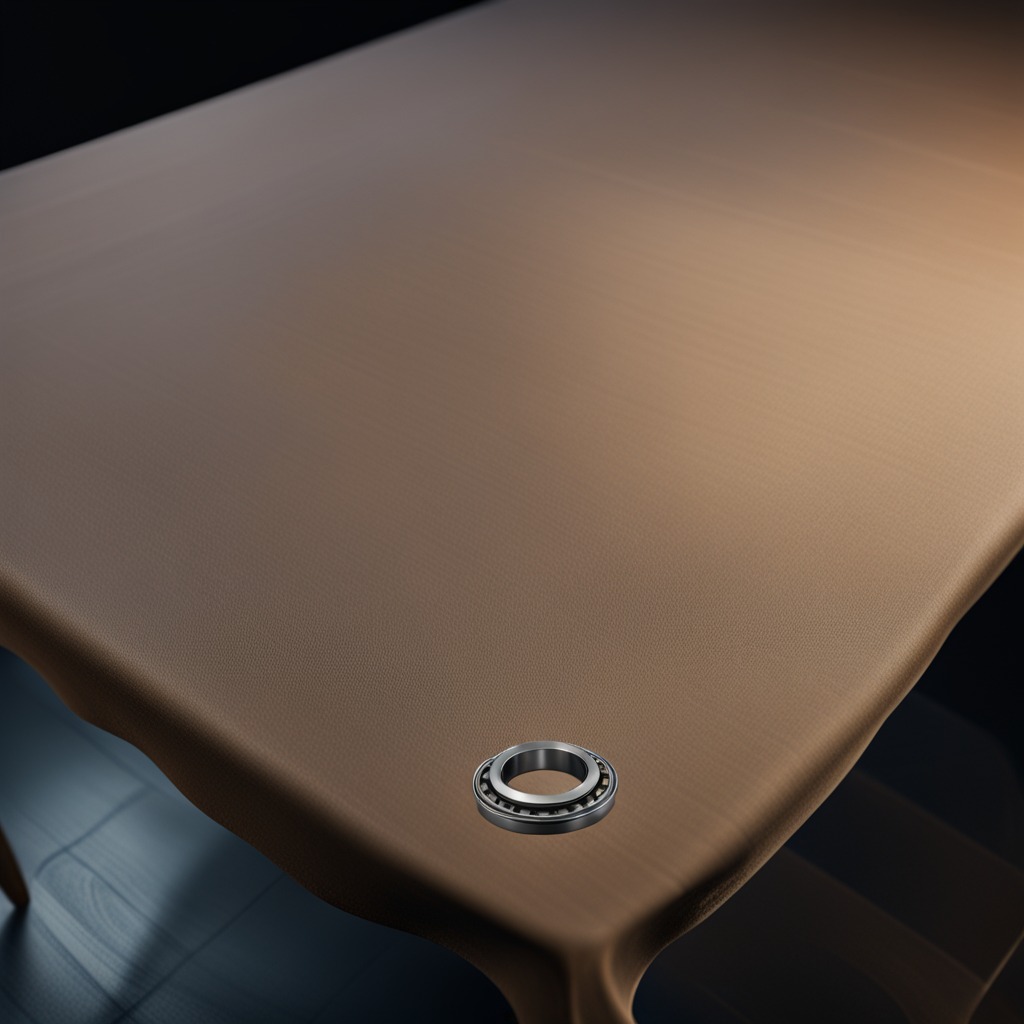
A metal ball bearing is lying on a wooden table.